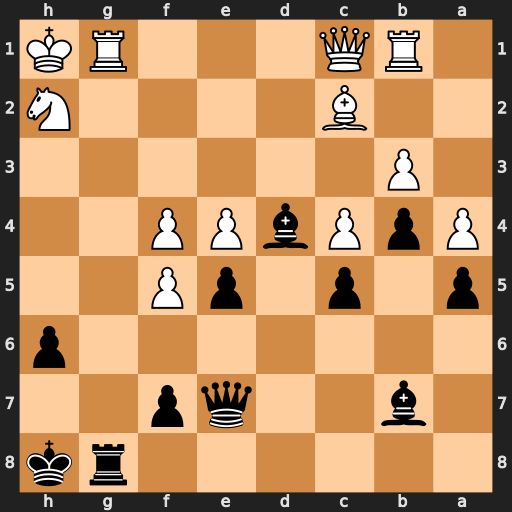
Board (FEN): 6rk/1b2qp2/7p/p1p1pP2/PpPbPP2/1P6/2B4N/1RQ3RK
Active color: b
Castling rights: -
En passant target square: -
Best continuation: Rxg1+ Qxg1 Bxg1